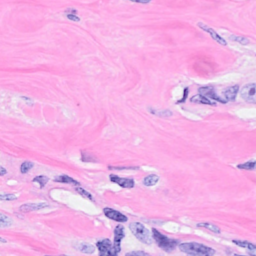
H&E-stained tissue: Breast